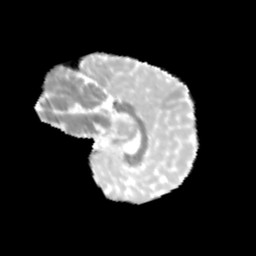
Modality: MD
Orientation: sagittal
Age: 10
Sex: male
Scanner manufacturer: siemens
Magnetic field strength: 3 T
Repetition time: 3.8 s
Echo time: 0.07 s